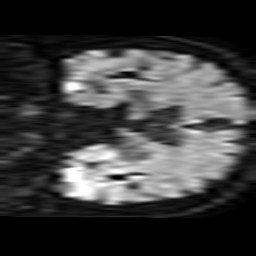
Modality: TRACE
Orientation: coronal
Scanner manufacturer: philips
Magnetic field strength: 3 T
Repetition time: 3.799 s
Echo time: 0.06134 s